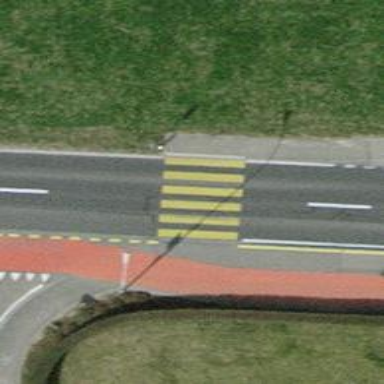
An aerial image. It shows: Zebra crossing on the road.